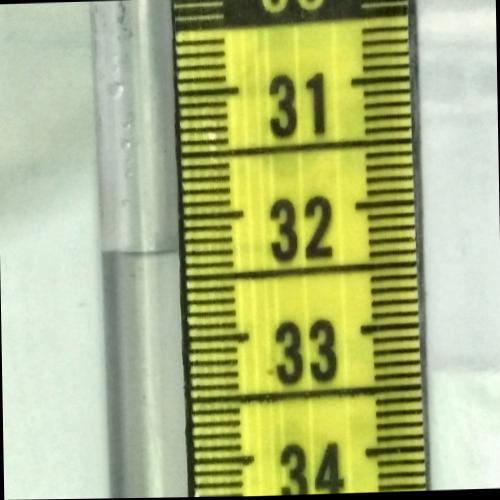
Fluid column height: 32.3 cm